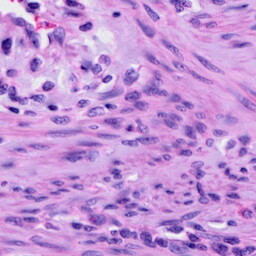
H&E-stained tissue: Cervix